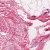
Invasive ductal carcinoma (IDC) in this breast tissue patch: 0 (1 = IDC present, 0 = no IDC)